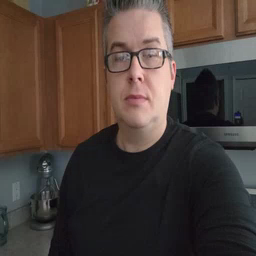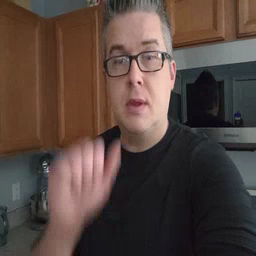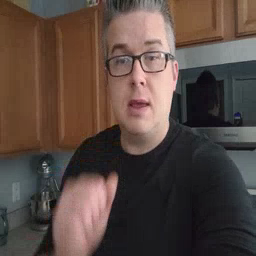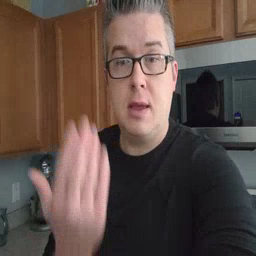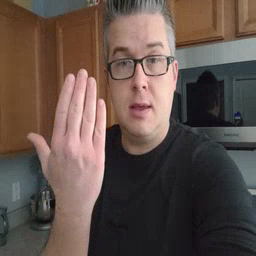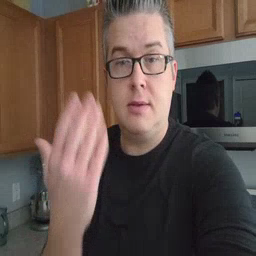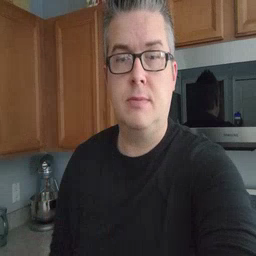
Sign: mitten